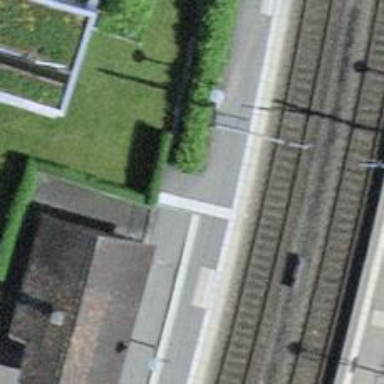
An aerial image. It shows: Railway station.